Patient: sex M, age 73
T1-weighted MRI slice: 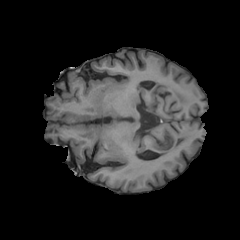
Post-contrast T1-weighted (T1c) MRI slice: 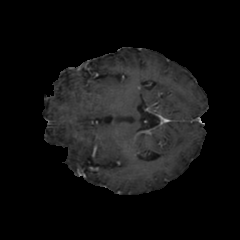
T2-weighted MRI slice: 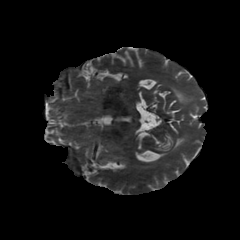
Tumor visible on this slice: yes
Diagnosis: Glioblastoma, IDH-wildtype
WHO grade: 4